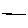
Label: line